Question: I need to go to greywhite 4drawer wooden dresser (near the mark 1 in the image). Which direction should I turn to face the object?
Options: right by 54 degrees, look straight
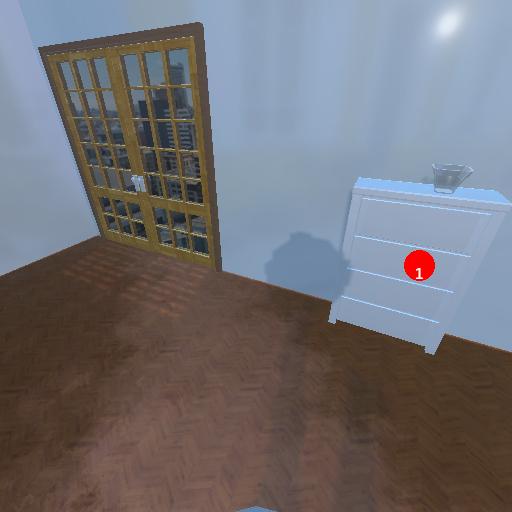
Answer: right by 54 degrees